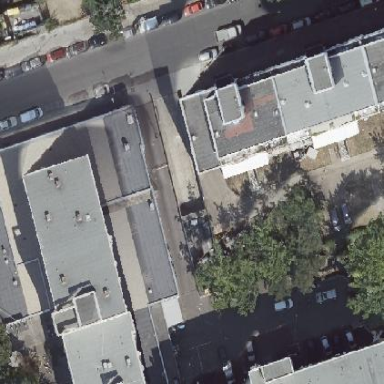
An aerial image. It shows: Flat-roofed commercial building.